Field crop: maize
Growth stage: 2
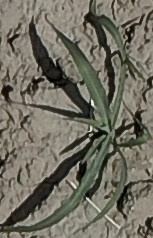
Species: sorghum